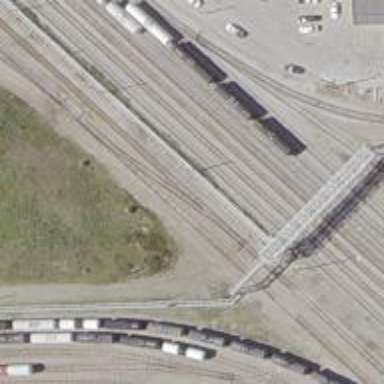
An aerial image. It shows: Rail spur service.